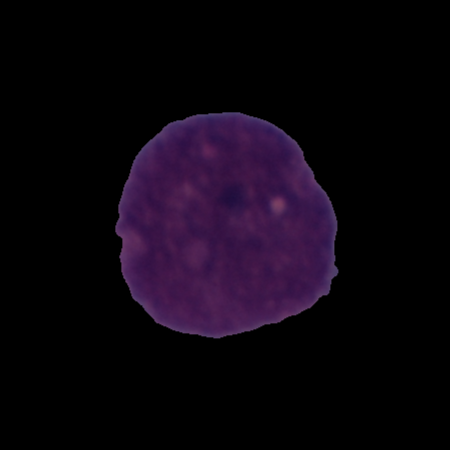
Label: cancer